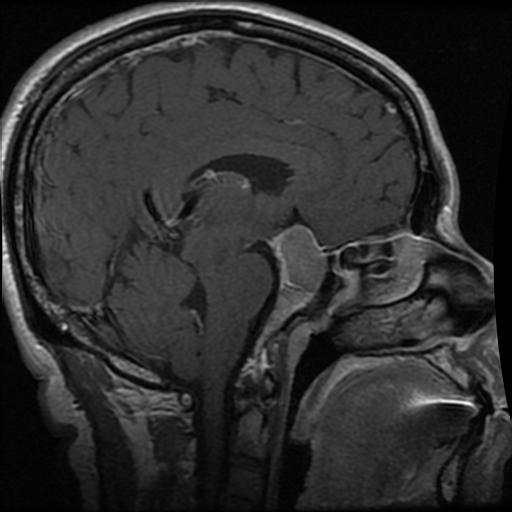
Label: pituitary